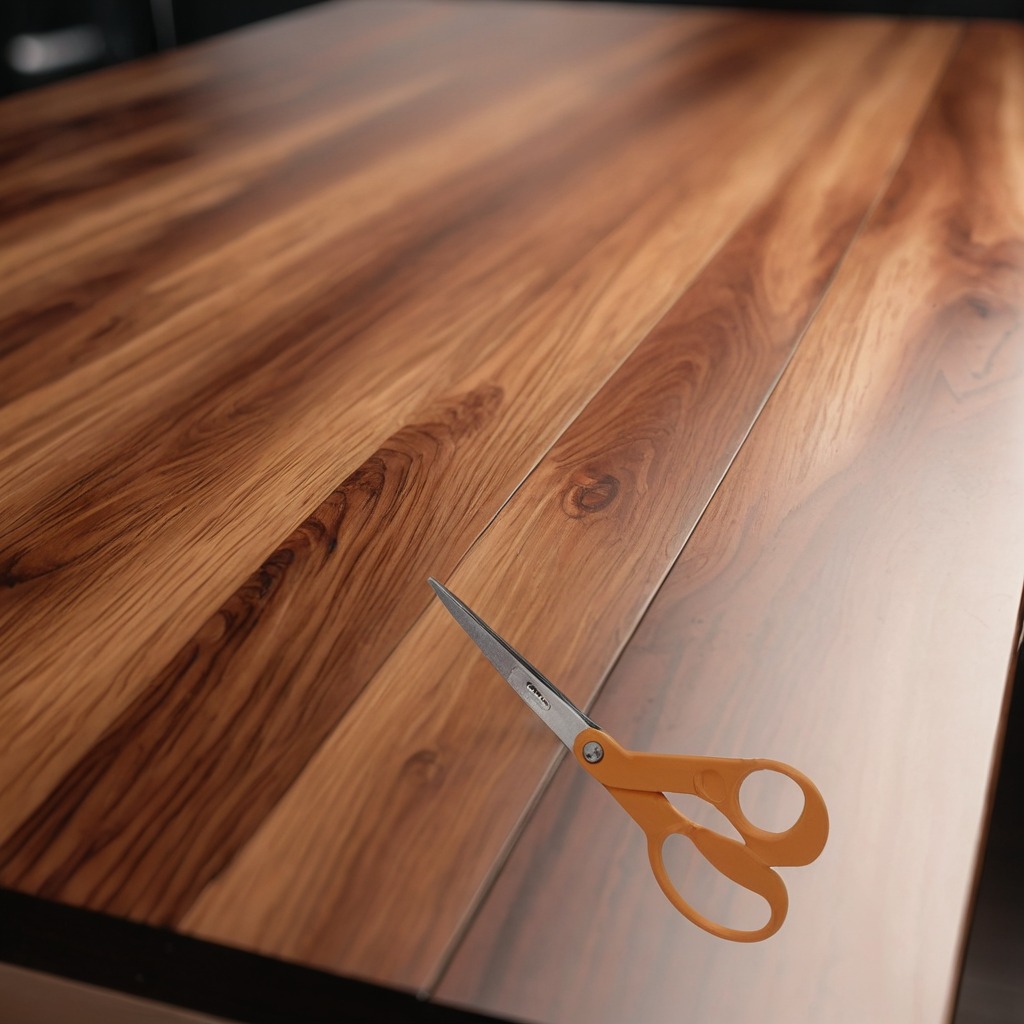
A scissor is lying on the wooden table in a carpentry studio.